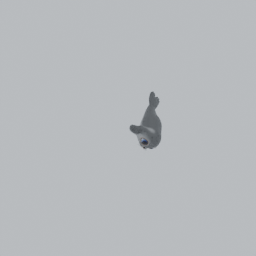
Label: animals